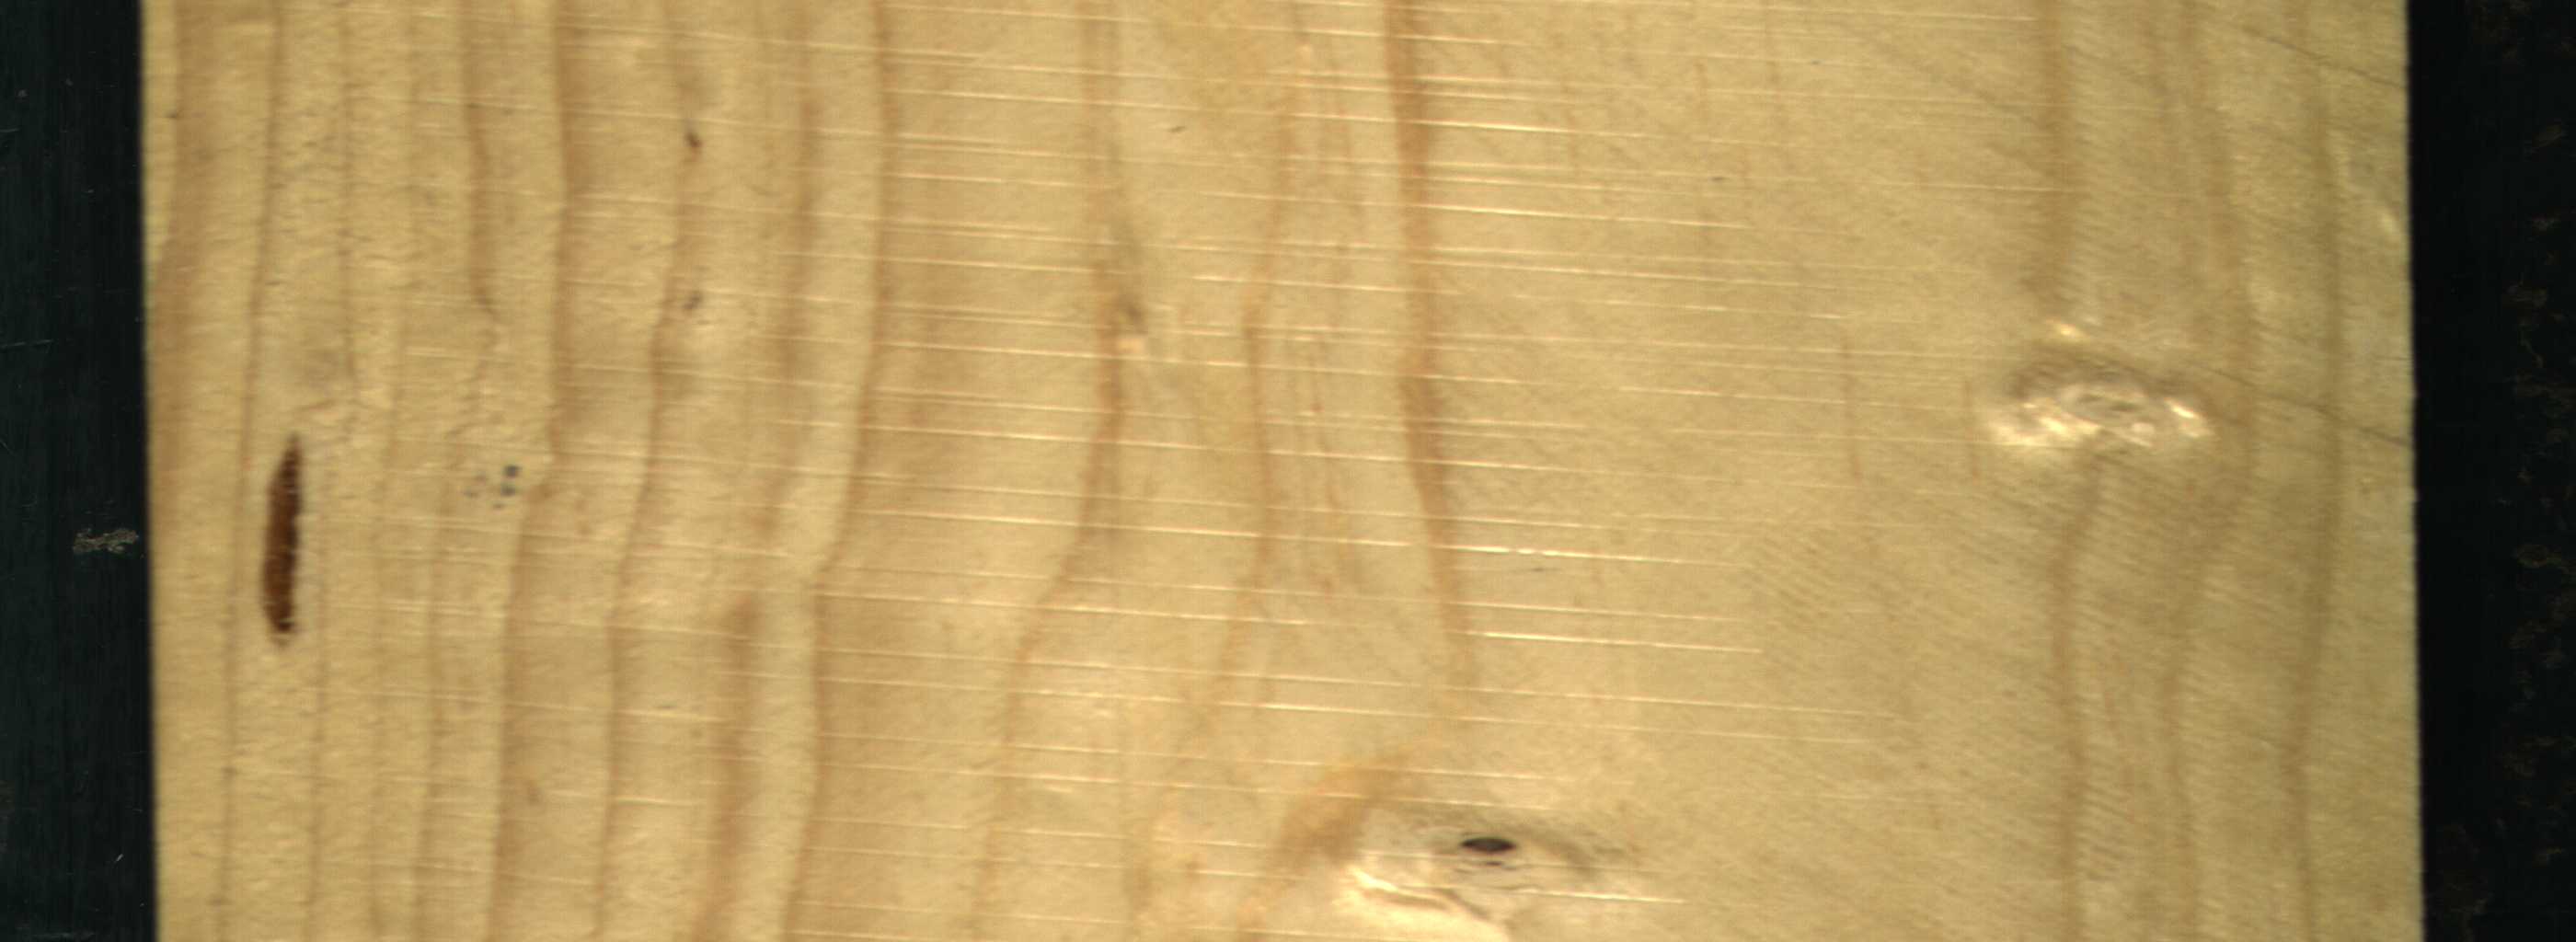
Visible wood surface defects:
resin
Dead_Knot